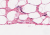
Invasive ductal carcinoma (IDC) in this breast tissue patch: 0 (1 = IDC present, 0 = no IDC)